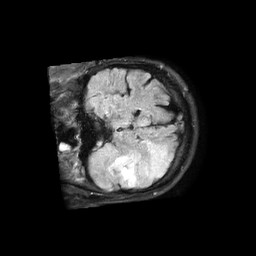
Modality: FLAIR
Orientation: coronal
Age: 79
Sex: male
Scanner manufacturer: philips
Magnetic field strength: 1.5 T
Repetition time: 6 s
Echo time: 0.1027 s